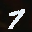
Label: 7